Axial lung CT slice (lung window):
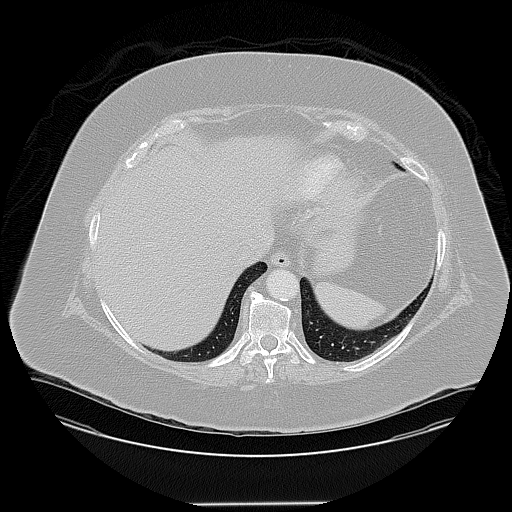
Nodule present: no